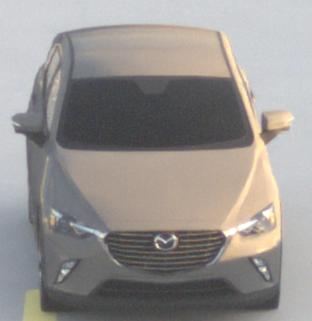
Make: Mazda
Model: CX-3 SKYACTIV-G 120
Detailed model: CX-3 (DK)
Model produced from: 2015/06
Model produced until: 2018/06
Doors: 5
Color: gray
Road condition: dry road
Daytime: sunrise or sunset
Contrast: low contrast